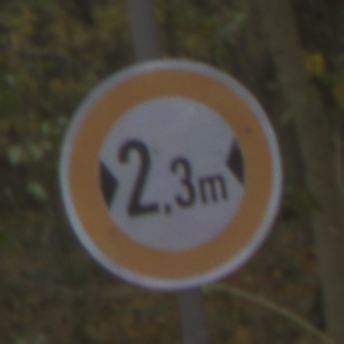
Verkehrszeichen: TatsaechlicheBreite2Komma3
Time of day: MorningAfternoon
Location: Outdoor (Nature)
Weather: Overcast
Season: Autumn
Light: Natural